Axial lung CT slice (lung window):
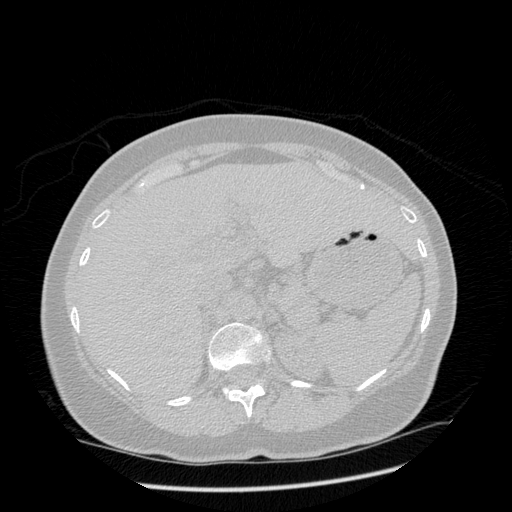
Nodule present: no